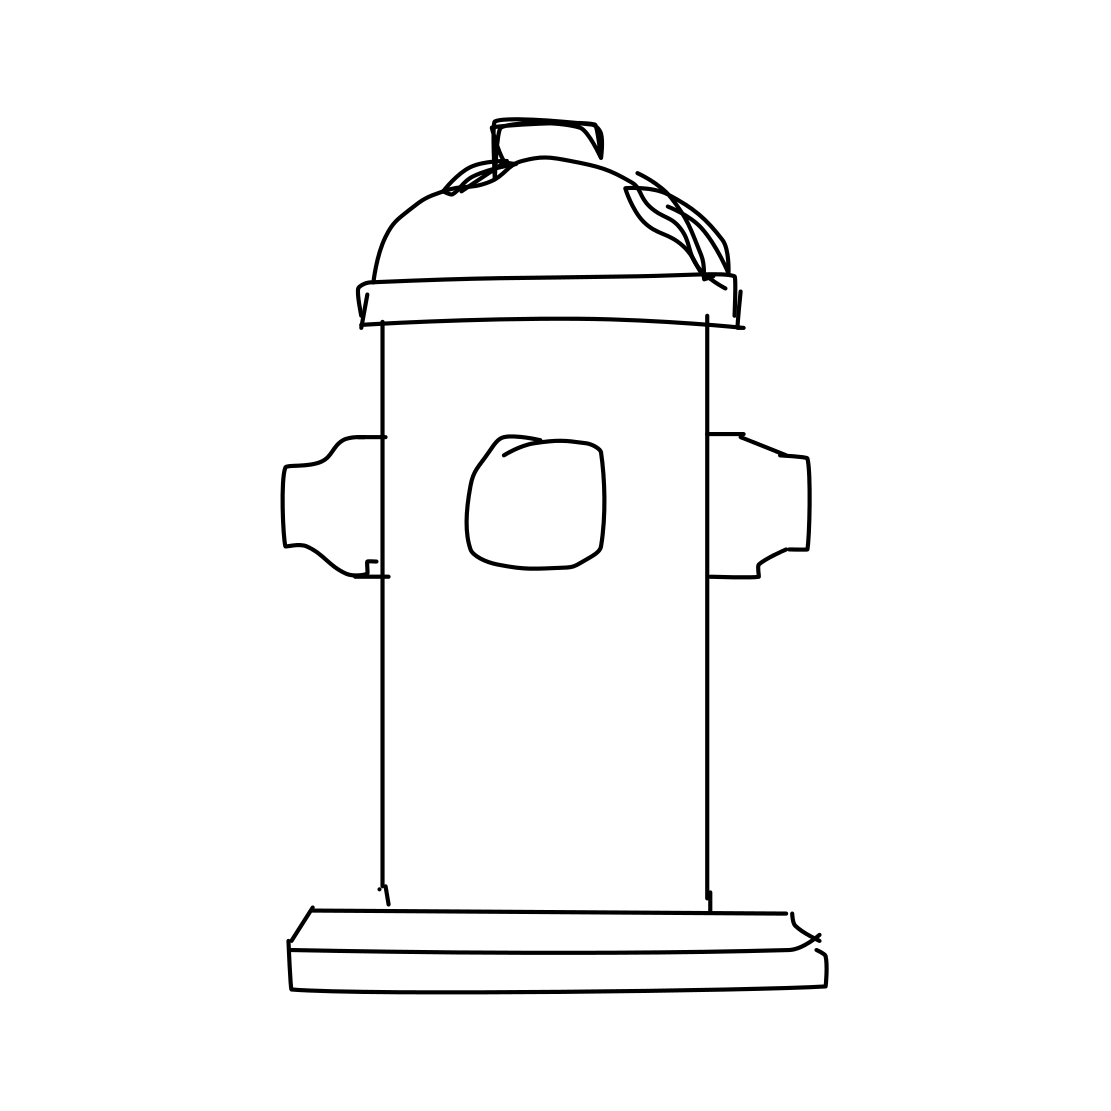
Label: fire hydrant